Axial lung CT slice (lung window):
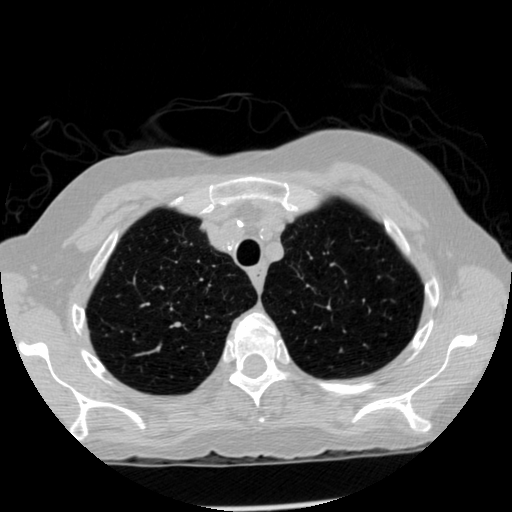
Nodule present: no